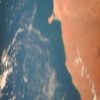
Label: water